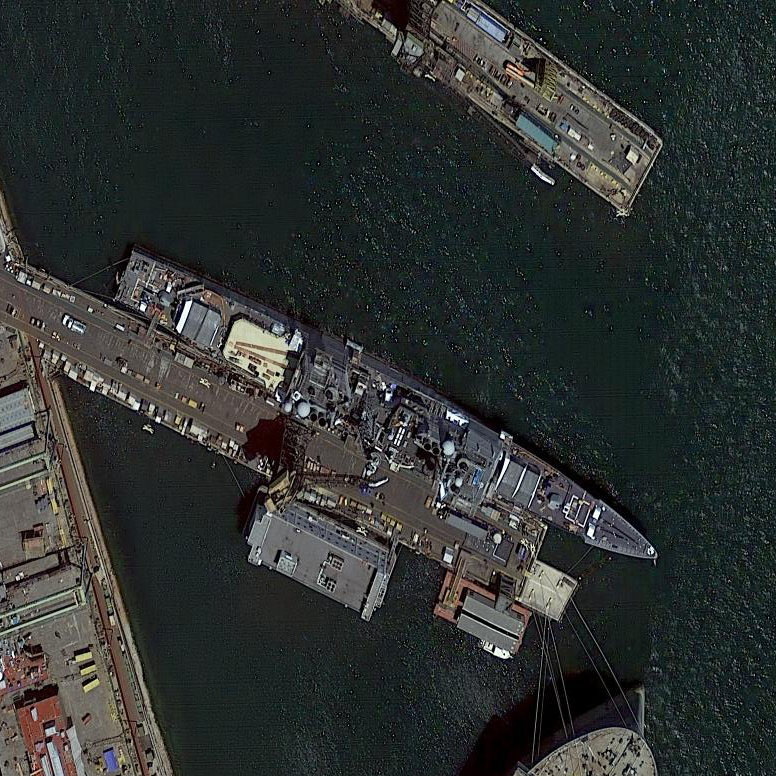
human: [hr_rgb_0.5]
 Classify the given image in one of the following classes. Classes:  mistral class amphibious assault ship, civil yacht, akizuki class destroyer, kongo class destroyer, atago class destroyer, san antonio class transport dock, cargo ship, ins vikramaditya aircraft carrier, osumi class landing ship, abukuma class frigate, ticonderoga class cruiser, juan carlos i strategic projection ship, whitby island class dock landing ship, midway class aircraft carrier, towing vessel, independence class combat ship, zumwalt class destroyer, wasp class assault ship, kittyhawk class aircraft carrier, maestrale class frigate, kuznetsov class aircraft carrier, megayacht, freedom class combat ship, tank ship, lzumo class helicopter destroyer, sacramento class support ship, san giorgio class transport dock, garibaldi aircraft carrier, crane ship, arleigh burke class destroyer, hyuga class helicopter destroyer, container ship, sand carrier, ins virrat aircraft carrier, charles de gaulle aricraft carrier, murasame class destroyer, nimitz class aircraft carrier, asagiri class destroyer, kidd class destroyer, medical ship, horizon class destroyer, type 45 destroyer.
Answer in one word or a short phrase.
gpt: Ticonderoga class cruiser